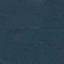
Land use / land cover class: Forest